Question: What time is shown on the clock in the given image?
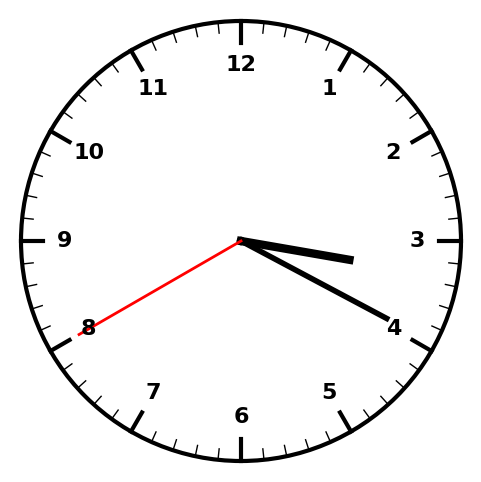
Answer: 03:19:40